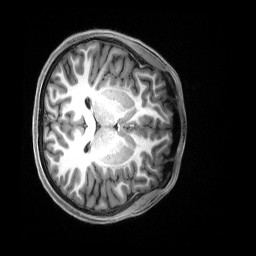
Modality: T1w
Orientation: axial
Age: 20
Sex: female
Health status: healthy
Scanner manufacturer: siemens
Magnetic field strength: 3 T
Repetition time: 2.5 s
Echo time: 0.00222 s